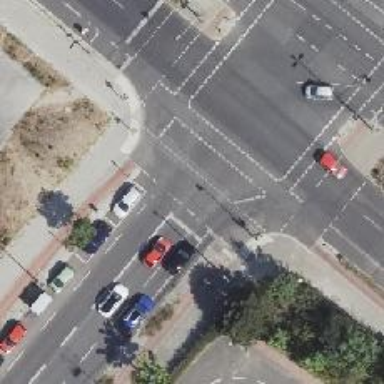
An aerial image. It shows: Tertiary road with asphalt surface. There are separate sidewalks on both sides and separate cycleway.